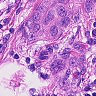
Metastatic tissue present: yes